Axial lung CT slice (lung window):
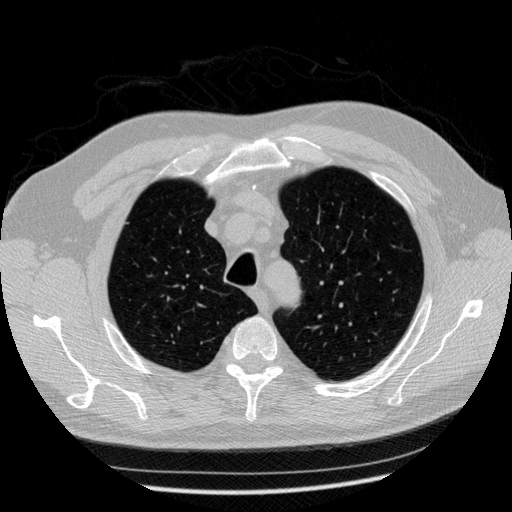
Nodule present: no